Question: I seem to be having a tiny bit of a problem, I'm createing a new movieclip as a variable with AS3, now the AS file is Monster.AS, with my object if i give it the base class as Monster and the class as Monster1, the monster code is ran, because I have a trace message, but it is not displayed on the screen, if i change the base class to flash.display.MovieClip and change the class to Monster, it runs the code and displays the enemy... I'm very confused on why it displays and doesn't display because of how the base class works, here is the code that creates the monster
This is the code snippet of Level.as
'''
public function Level( playerHero:HeroDisplay )
{
trace("Level code ran");
monsterArray = new Array();
heroGra = playerHero;
addChild( heroGra );
var newMonster = new Monster();
monsterArray.push( newMonster );
addChild( newMonster );
setupLevel(1);
//Buttons
this.addEventListener(TouchEvent.TOUCH_BEGIN, onTouchBegin);
this.addEventListener(TouchEvent.TOUCH_MOVE, onTouchMove);
this.addEventListener(TouchEvent.TOUCH_END, onTouchEnd);
}
'''
this works for both, but as i stated above,
if Base Class = Monster
Class = Monster1
wont be displayed
if Base Class = flash.display.MovieClip
Class = Monster
will be displayed.
Anyone know why?
Canvas
More information,
Here is the image of the class + base class

Also here is the monster AS file
'''
package
{
import flash.display.MovieClip;
public class Monster extends MovieClip
{
public var id:Number;
public var hp:Number;
public var damage:Number;
public var speed:Number;
public var xPos:Number;
public var yPos:Number;
public var avaiableSkill:Number;
public function Monster()
{
id = 1;
monsterSetup();
}
public function monsterSetup():void
{
switch(id)
{
case 1: hp = 10; damage = 1; speed = 2; avaiableSkill = 0; this.x = 100; this.y = 150; trace("Monster Setup");
break;
default:
break;
}
}
}
}
'''
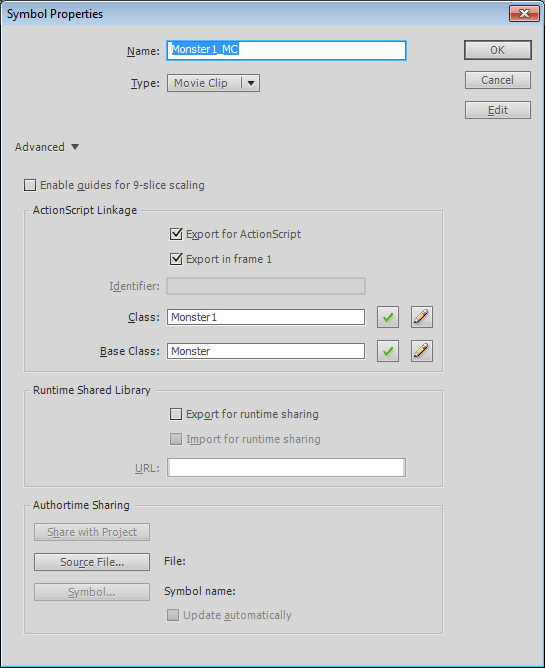
Answer: Your Monster class has no visual aspect.
Monster1, is what I am assuming has your monster artwork, correct ?
To use the Monster1 class you can use this code :
'''
var newMonster:Monster1 = new Monster1;
addChild(newMonster);
'''
I'm not really clear on what your approach is, but based on your setup you are never creating an instance of the visual element - which is the Monster1 class.